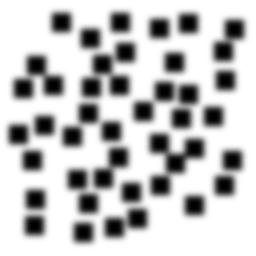
Squares: 44
Triangles: 0
Stars: 0
Total shapes: 44